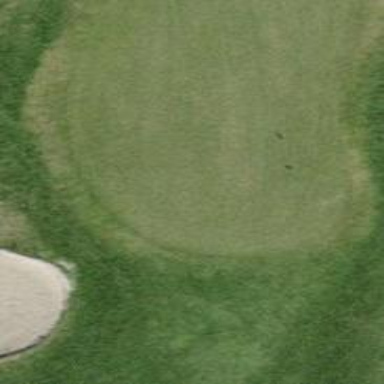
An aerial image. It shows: Golf hole.